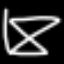
Label: hourglass